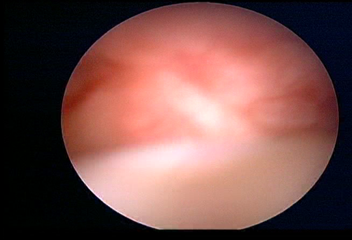
Modality: WLC
Class: Normal mucosa
Bladder cancer association: No